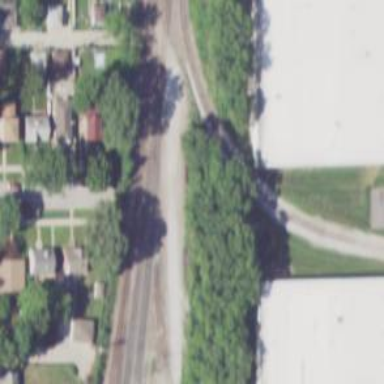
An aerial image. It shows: Rail spur service.